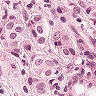
Metastatic tissue present: yes